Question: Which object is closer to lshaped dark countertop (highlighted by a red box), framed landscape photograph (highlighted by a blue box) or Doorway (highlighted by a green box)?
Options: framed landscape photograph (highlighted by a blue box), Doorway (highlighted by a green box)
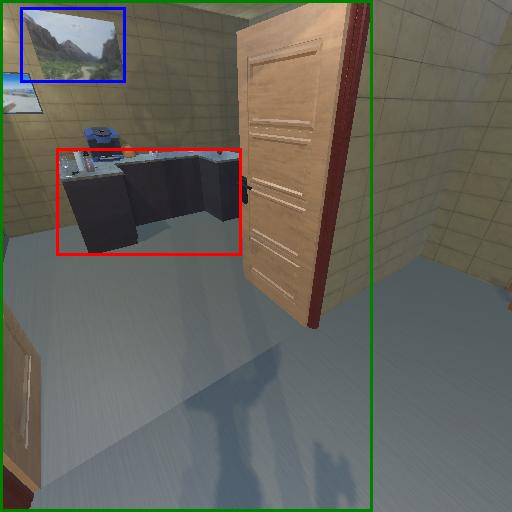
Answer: framed landscape photograph (highlighted by a blue box)